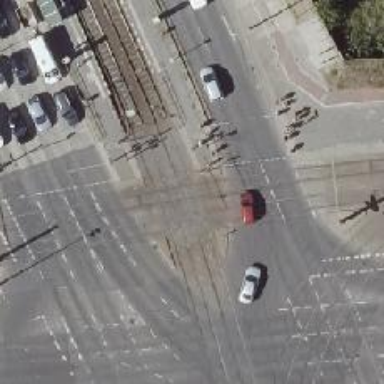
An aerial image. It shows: Railway crossing.